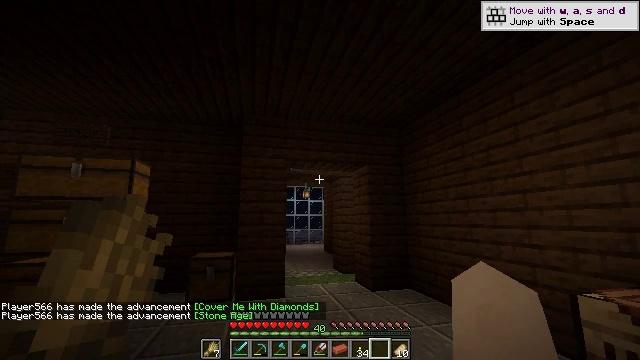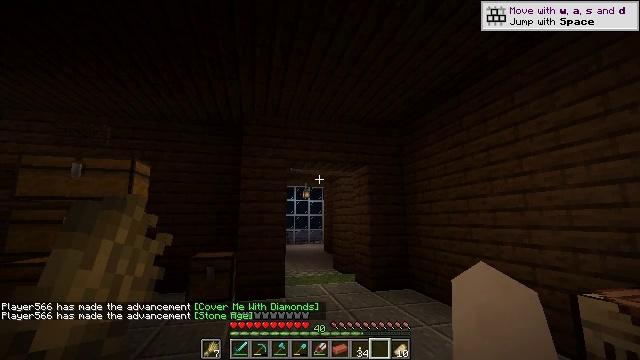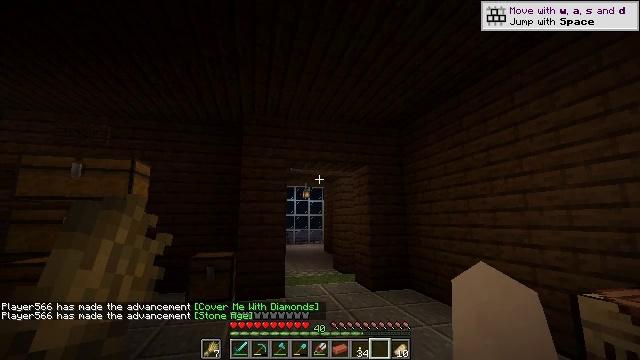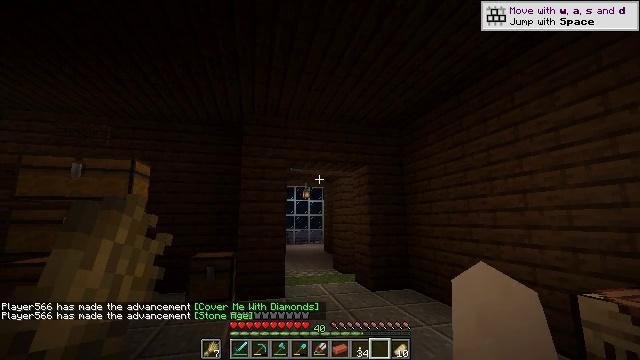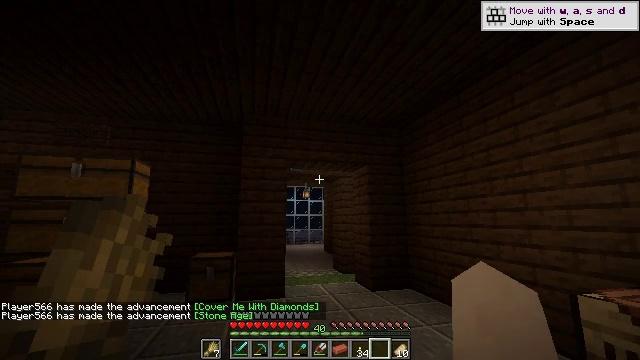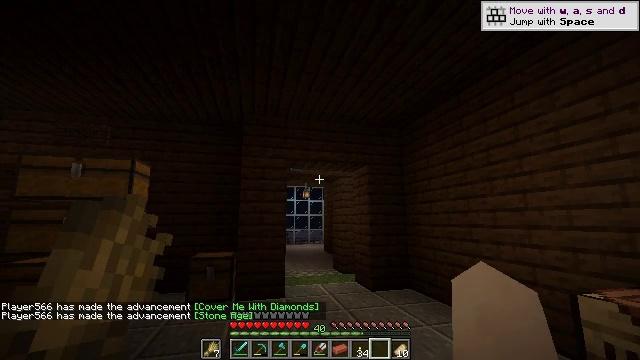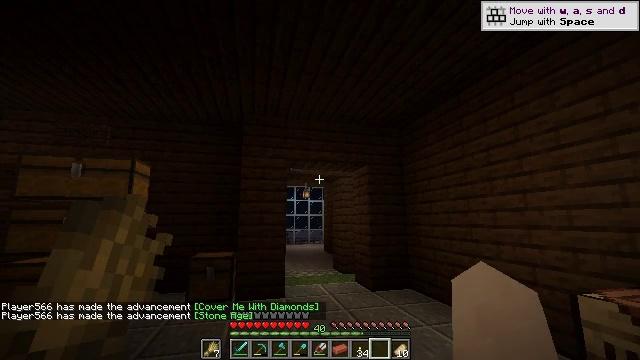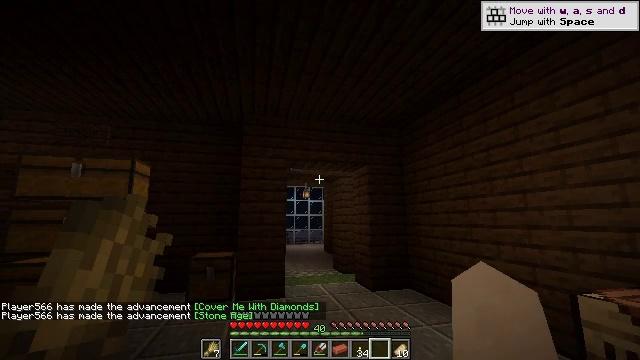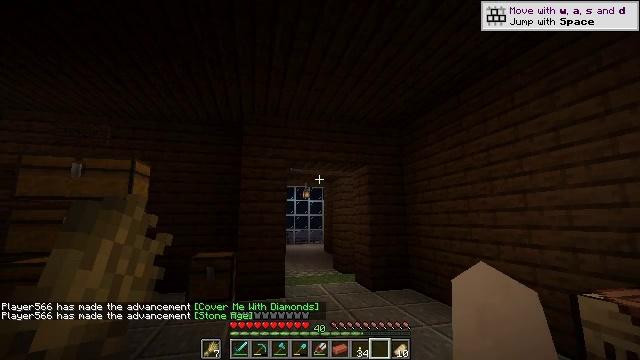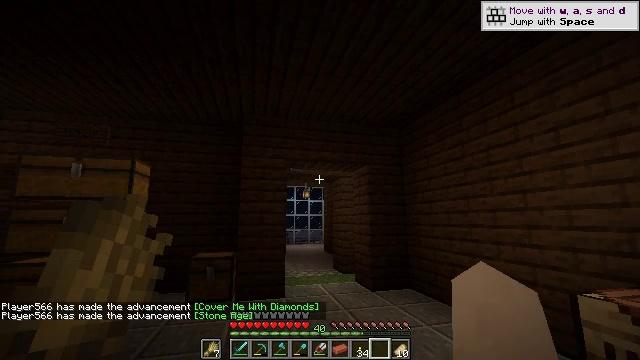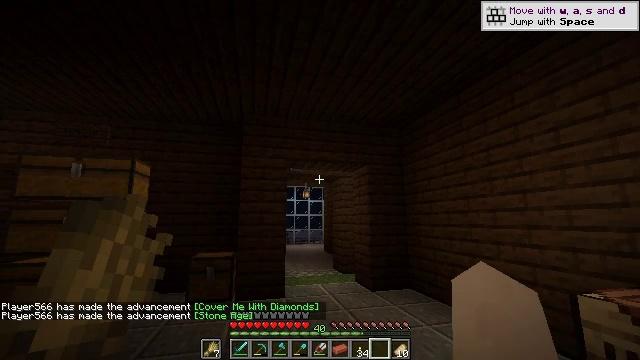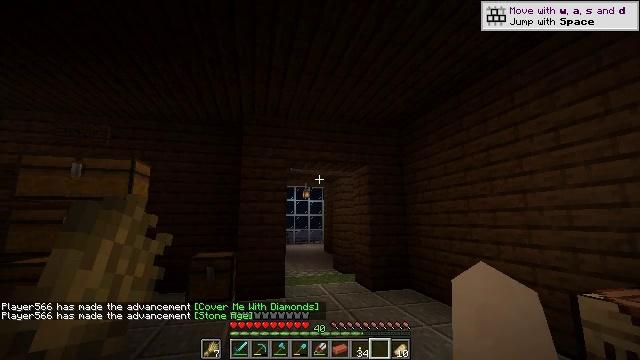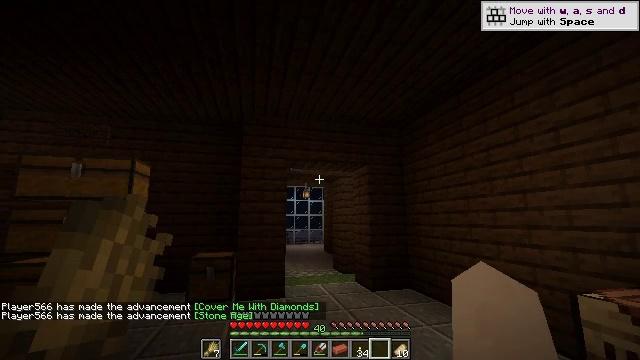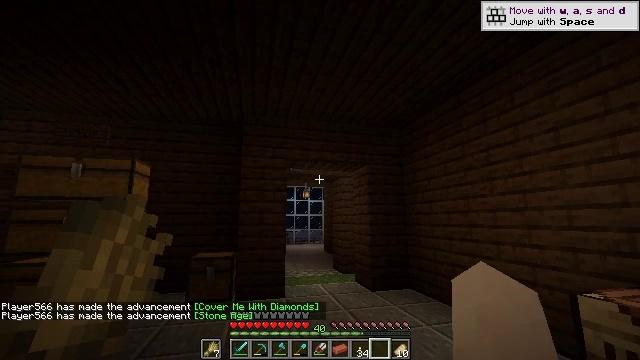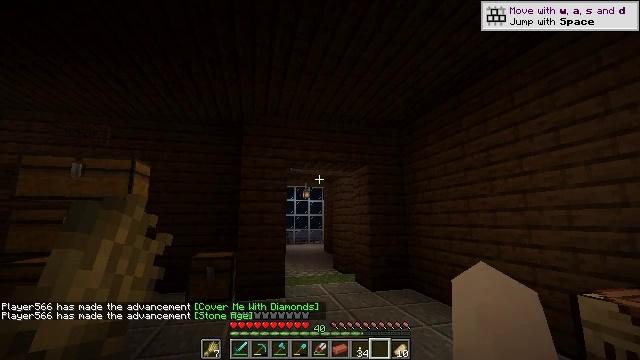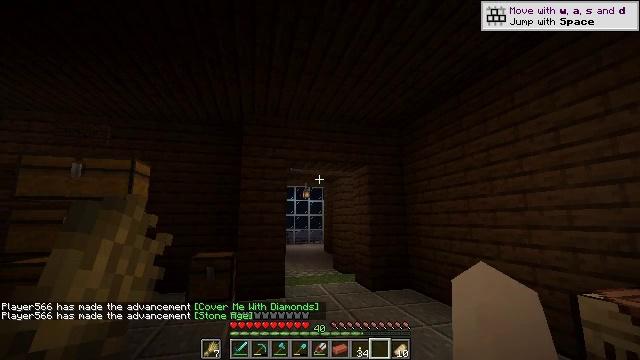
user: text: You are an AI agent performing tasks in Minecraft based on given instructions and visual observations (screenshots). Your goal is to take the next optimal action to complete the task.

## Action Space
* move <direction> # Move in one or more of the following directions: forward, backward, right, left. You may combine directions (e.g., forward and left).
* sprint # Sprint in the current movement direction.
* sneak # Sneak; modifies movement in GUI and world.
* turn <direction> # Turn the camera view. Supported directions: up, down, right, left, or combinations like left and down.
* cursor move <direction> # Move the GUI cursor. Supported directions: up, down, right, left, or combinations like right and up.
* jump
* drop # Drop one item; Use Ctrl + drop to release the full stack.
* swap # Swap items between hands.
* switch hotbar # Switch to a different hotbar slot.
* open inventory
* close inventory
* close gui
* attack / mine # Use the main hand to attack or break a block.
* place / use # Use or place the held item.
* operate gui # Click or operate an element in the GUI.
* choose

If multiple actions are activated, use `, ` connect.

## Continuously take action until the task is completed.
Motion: motion action
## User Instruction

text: With iron ingot, craft iron nugget.
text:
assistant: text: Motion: no_op
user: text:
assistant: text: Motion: no_op
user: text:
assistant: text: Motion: no_op
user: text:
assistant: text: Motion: no_op
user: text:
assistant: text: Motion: no_op
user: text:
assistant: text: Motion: no_op
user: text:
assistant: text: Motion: no_op
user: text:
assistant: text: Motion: no_op
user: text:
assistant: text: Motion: no_op
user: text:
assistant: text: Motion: no_op
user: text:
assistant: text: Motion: no_op
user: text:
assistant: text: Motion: no_op
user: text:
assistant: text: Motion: no_op
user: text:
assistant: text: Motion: no_op
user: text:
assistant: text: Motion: no_op
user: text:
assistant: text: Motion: no_op
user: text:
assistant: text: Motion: no_op
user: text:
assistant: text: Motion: no_op
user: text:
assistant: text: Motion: no_op
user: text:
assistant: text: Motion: no_op
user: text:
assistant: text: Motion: no_op
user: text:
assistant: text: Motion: no_op
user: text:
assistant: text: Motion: no_op
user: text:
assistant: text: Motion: no_op
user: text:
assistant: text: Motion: no_op
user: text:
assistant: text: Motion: no_op
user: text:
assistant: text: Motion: no_op
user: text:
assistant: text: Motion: no_op
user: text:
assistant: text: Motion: no_op
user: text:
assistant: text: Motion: no_op